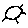
Label: sun